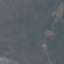
Land use / land cover: HerbaceousVegetation